Question: I am trying to create a simple database with two tables:
- -
as in the attached screen shot:

Well what I would like to has is the id of a participat to be an auto increment as a second PK for the table, so I would have entries like
'''
|ID | group_id |
| 1 | 1 |
| 2 | 1 |
| 3 | 1 |
| 1 | 2 |
| 2 | 2 |
| 3 | 2 |
'''
and so on...
I've followed the answer here: <URL> and following is MySQL.
'''
CREATE TABLE IF NOT EXISTS 'test'.'participant' (
'id' INT(11) NOT NULL AUTO_INCREMENT,
'goup_id' INT(11) NOT NULL,
'name' VARCHAR(45) NULL DEFAULT NULL,
PRIMARY KEY ('goup_id', 'id'),
INDEX 'fk_participant_goup_idx' ('goup_id' ASC),
CONSTRAINT 'fk_participant_goup'
FOREIGN KEY ('goup_id')
REFERENCES 'test'.'goup' ('id')
ON DELETE NO ACTION
ON UPDATE NO ACTION)
ENGINE = InnoDB
DEFAULT CHARACTER SET = utf8
COLLATE = utf8_general_ci
'''
But I keep getting the following error:
> ERROR: Error 1075: Incorrect table definition; there can be only one auto column and it must be defined as a key
Any help would be appreciated :)
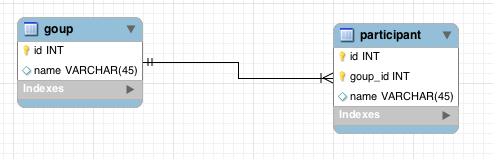
Answer: You cannot have an field on an InnoDB table if it is not the first field of the PK
Try replacing
'''
PRIMARY KEY ('goup_id', 'id')
'''
with
'''
PRIMARY KEY ('id')
'''
or if you like
'''
PRIMARY KEY ('id', 'goup_id')
'''
in fact for InnoDB the auto_increment column must be the first of the PK.